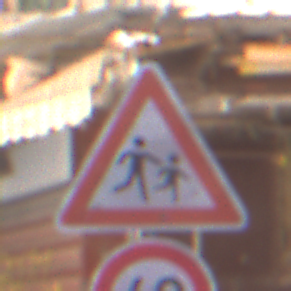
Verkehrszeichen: KinderLinks
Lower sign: Geschwindigkeit40
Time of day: MorningAfternoon
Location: Outdoor (Urban)
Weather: Clear
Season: NotSpecified
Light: Natural